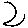
Label: moon